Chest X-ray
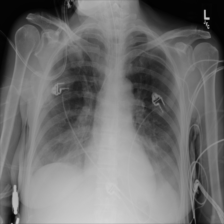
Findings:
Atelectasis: negative
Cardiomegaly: negative
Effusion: positive
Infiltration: positive
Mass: negative
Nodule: negative
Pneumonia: negative
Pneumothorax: negative
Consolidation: positive
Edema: negative
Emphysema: negative
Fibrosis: negative
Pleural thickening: negative
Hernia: negative